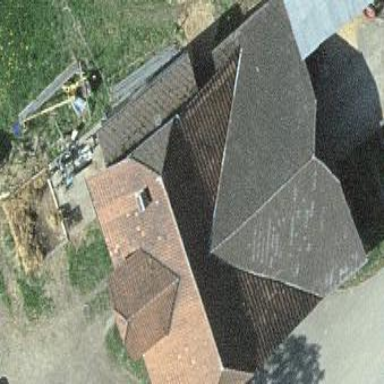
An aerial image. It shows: Rural barn.